Question: I would like to draw a hollow histogram that has no vertical bars drawn inside of it, but just an outline. I couldn't find any way to do it with 'geom_histogram'. The 'geom_step'+'stat_bin' combination seemed like it could do the job. However, the bins of 'geom_step'+'stat_bin' are shifted by a half bin either to the right or to the left, depending on the step's 'direction=' parameter value. It seems like it is doing its "steps" WRT bin centers. Is there any way to change this behavior so it would do the "steps" at bin edges?
Here's an illustration:
'''
d <- data.frame(x=rnorm(1000))
qplot(x, data=d, geom="histogram",
breaks=seq(-4,4,by=.5), color=I("red"), fill = I("transparent")) +
geom_step(stat="bin", breaks=seq(-4,4,by=.5), color="black", direction="vh")
'''

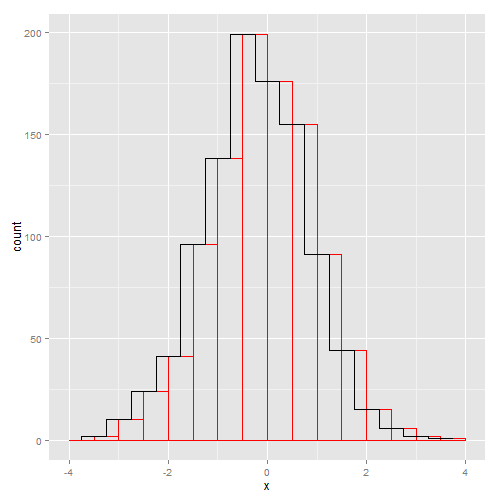
Answer: I propose making a new Geom like so:
'''
library(ggplot2)
library(proto)
geom_stephist <- function(mapping = NULL, data = NULL, stat="bin", position="identity", ...) {
GeomStepHist$new(mapping=mapping, data=data, stat=stat, position=position, ...)
}
GeomStepHist <- proto(ggplot2:::Geom, {
objname <- "stephist"
default_stat <- function(.) StatBin
default_aes <- function(.) aes(colour="black", size=0.5, linetype=1, alpha = NA)
reparameterise <- function(., df, params) {
transform(df,
ymin = pmin(y, 0), ymax = pmax(y, 0),
xmin = x - width / 2, xmax = x + width / 2, width = NULL
)
}
draw <- function(., data, scales, coordinates, ...) {
data <- as.data.frame(data)[order(data$x), ]
n <- nrow(data)
i <- rep(1:n, each=2)
newdata <- rbind(
transform(data[1, ], x=xmin, y=0),
transform(data[i, ], x=c(rbind(data$xmin, data$xmax))),
transform(data[n, ], x=xmax, y=0)
)
rownames(newdata) <- NULL
GeomPath$draw(newdata, scales, coordinates, ...)
}
guide_geom <- function(.) "path"
})
'''
This also works for non-uniform breaks. To illustrate the usage:
'''
d <- data.frame(x=runif(1000, -5, 5))
ggplot(d, aes(x)) +
geom_histogram(breaks=seq(-4,4,by=.5), color="red", fill=NA) +
geom_stephist(breaks=seq(-4,4,by=.5), color="black")
'''